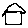
Label: house